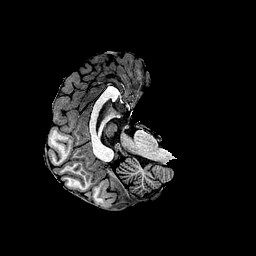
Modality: T1w
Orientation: axial
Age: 26
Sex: female
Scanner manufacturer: ge
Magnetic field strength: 3 T
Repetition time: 7.66 s
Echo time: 0.003476 s